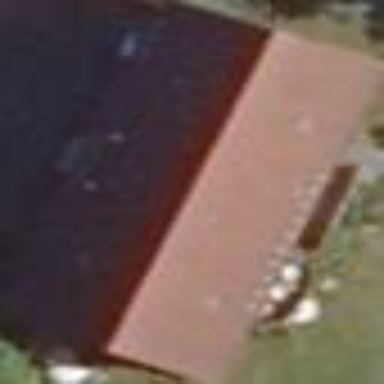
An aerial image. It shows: Gabled roof on residential building.